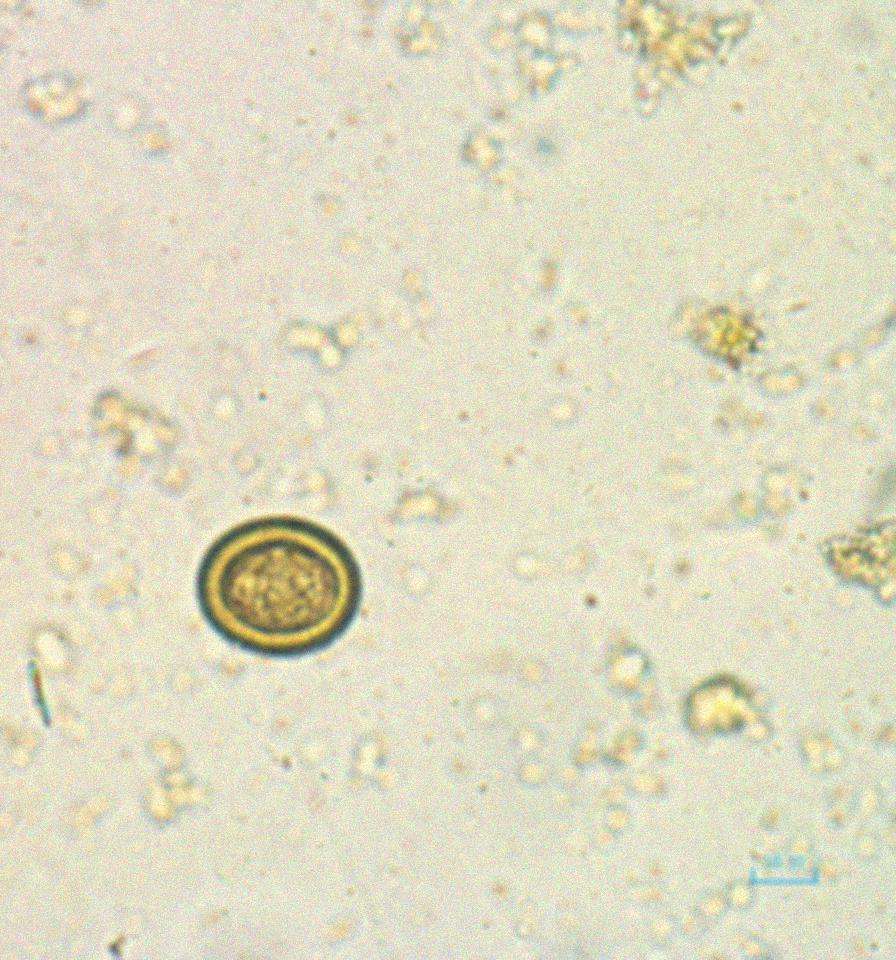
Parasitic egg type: Taenia spp. egg